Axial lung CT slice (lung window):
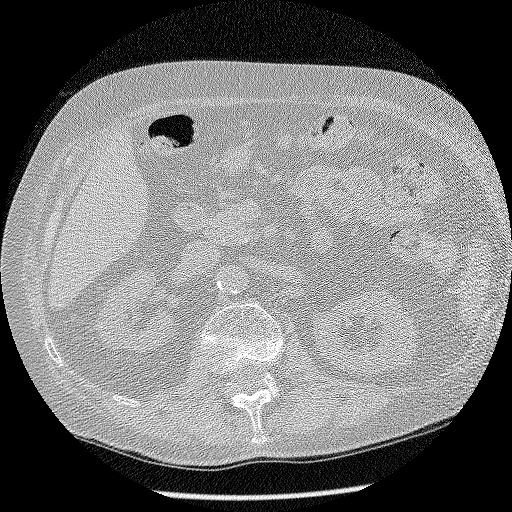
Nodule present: no